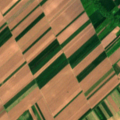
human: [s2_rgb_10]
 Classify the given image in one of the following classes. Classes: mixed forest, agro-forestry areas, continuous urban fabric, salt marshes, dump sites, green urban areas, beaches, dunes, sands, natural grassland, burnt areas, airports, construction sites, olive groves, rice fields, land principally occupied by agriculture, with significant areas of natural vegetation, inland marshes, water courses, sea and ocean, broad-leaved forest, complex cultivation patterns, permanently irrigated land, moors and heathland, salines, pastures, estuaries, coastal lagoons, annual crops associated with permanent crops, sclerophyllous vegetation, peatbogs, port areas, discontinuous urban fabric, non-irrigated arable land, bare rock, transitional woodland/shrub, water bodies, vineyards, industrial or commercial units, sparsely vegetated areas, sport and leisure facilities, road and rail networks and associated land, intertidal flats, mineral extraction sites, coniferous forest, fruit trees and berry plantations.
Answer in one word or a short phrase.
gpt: non-irrigated arable land